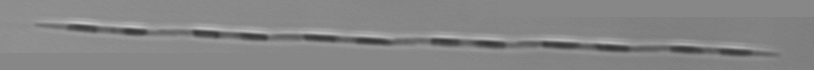
Label: Pseudo-nitzschia